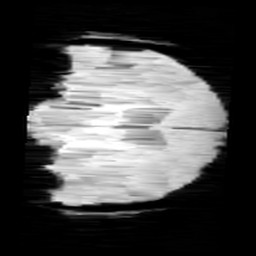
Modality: minIP
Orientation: coronal
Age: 11
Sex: female
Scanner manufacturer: siemens
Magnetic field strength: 3 T
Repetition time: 0.027 s
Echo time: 0.02 s